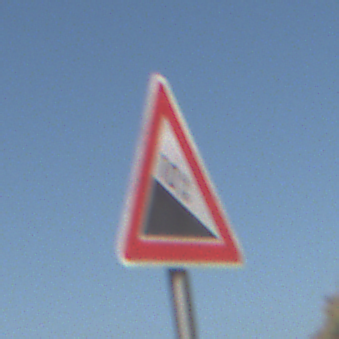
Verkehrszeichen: Gefaelle10
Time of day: MorningAfternoon
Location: Outdoor (Nature)
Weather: Clear
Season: NotSpecified
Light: Natural